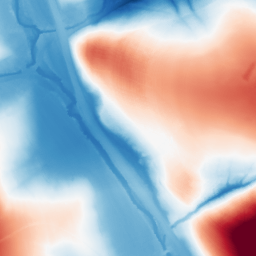
Category: morphological
Decomposition family: tophat_combined
Decomposition parameters: size: 100
Upsampling method: regularized
Upsampling parameters: scale: 4
lambda_reg: 0.01
Upsampling scale: 4